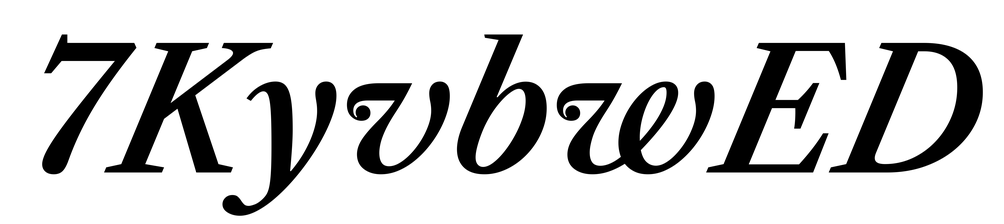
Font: LibreCaslonText-Italic_SemiBold_Italic